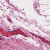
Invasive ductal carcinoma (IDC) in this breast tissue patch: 0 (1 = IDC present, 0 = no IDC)